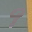
Label: 9